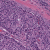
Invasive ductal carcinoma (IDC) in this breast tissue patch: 1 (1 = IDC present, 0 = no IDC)